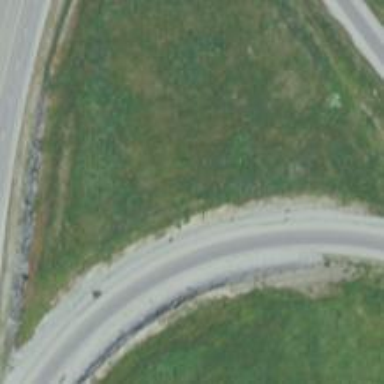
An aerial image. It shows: Motorway trunk link.